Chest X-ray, AP view. Patient: 47 years old, sex M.
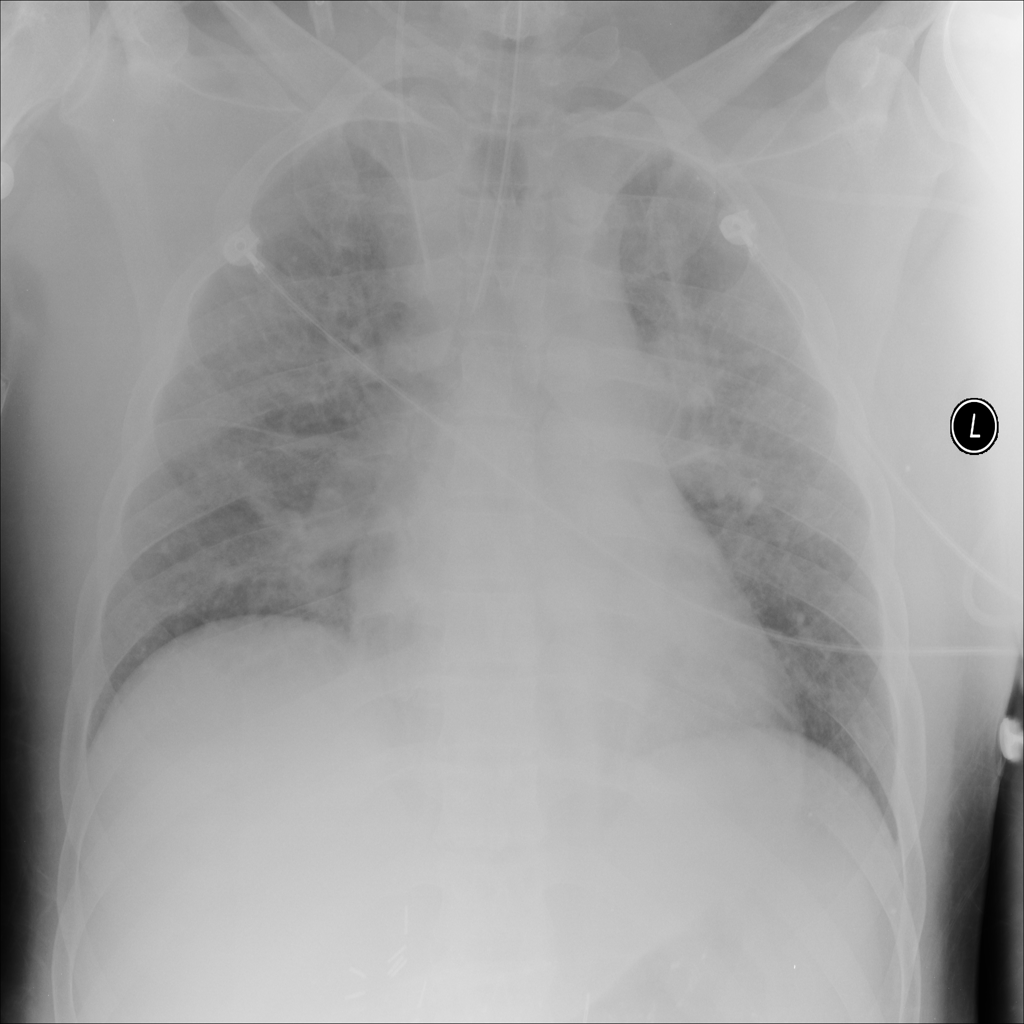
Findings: Edema, Infiltration